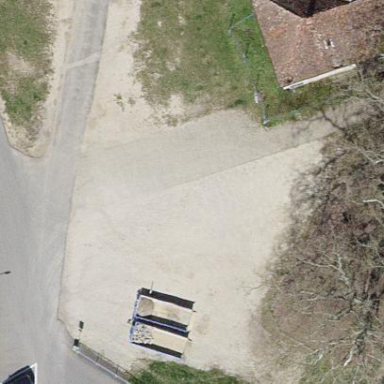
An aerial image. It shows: Parking area with surface.